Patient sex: F
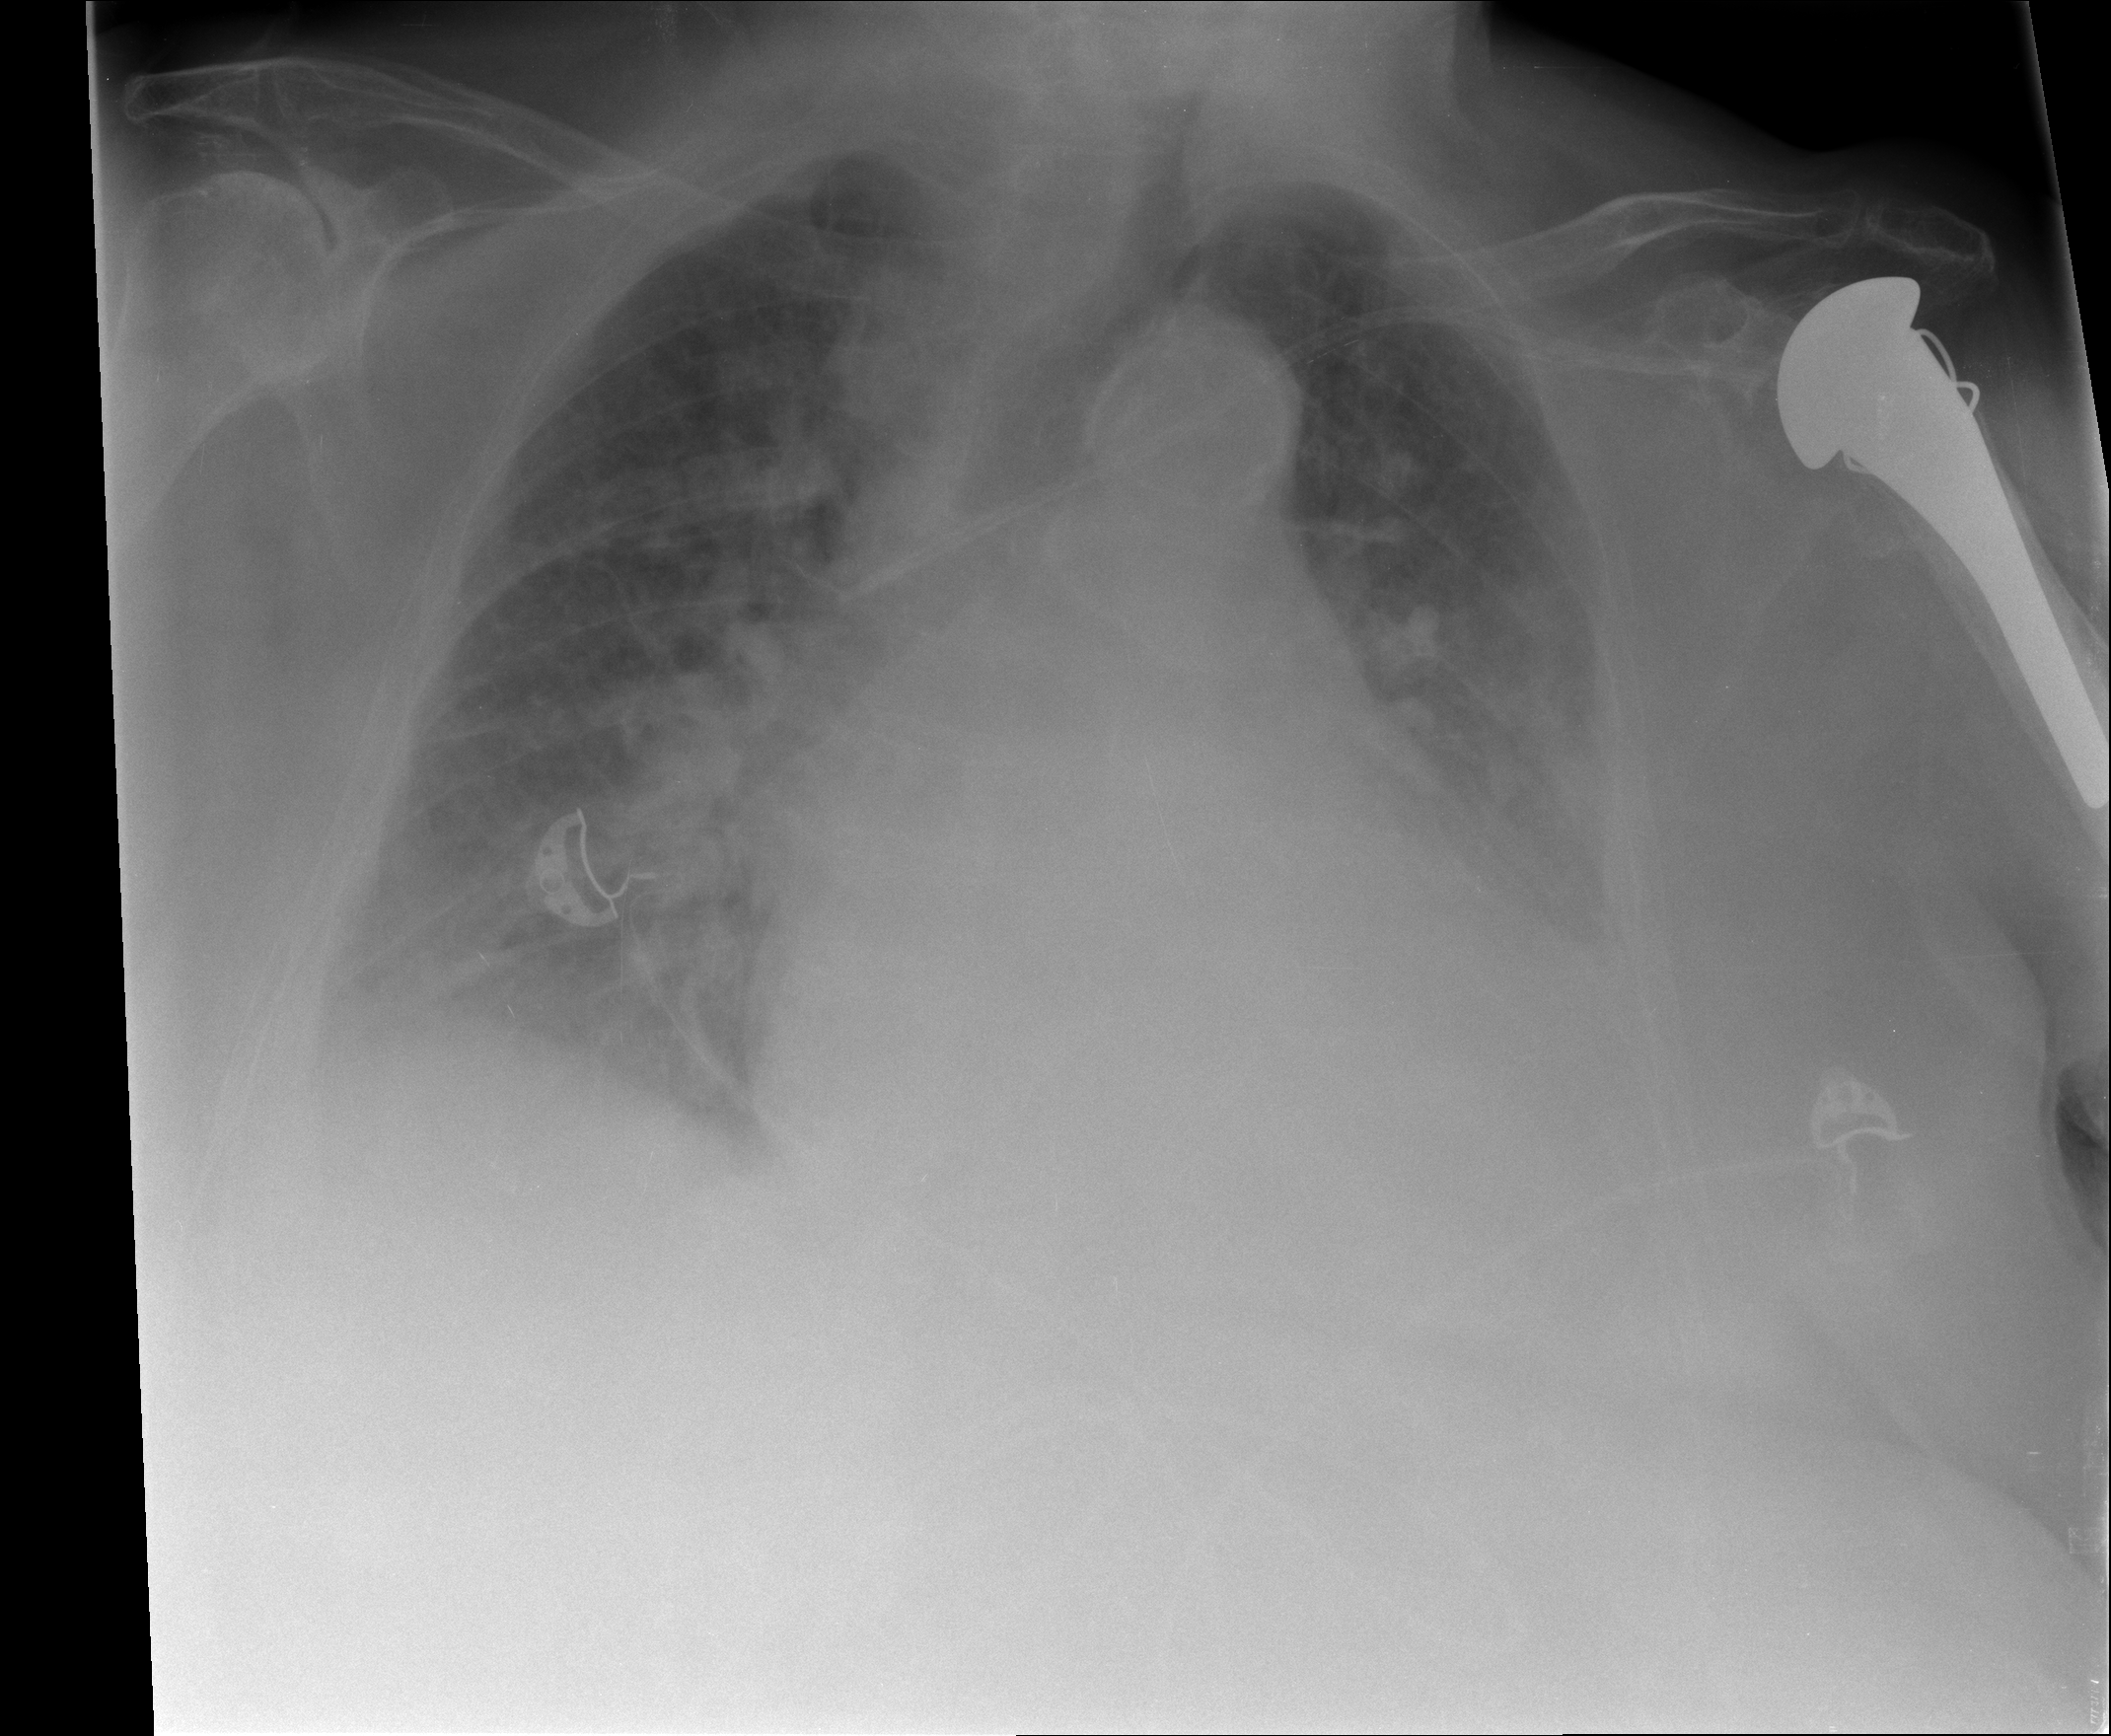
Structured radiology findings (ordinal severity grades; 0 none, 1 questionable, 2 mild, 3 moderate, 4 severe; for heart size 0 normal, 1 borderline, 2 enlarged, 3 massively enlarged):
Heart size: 2
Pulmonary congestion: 2
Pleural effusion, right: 2
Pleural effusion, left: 2
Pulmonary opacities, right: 2
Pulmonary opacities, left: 2
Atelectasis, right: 2
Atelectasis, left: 3